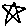
Label: star